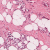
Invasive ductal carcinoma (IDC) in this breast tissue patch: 1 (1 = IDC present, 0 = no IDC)